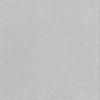
Label: dusty